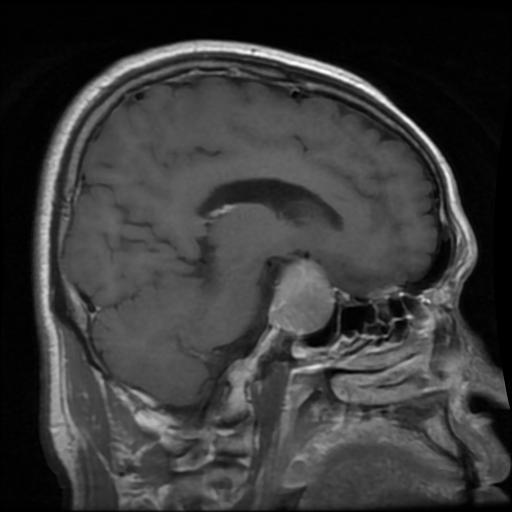
Label: pituitary